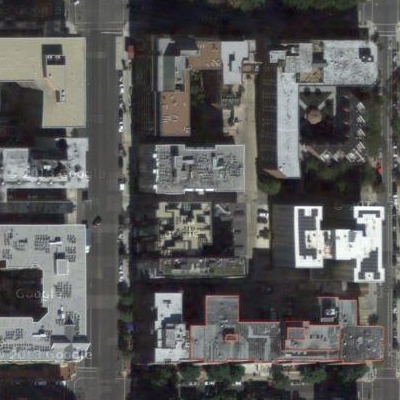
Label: Industry